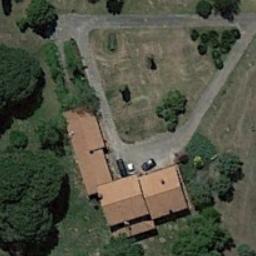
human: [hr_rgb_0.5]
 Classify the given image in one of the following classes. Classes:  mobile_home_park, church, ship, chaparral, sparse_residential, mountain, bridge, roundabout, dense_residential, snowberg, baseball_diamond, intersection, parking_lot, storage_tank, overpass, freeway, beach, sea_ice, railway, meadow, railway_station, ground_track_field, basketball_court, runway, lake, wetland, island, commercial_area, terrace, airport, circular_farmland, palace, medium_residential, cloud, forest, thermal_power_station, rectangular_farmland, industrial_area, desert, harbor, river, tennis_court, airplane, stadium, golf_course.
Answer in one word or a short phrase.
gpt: sparse_residential